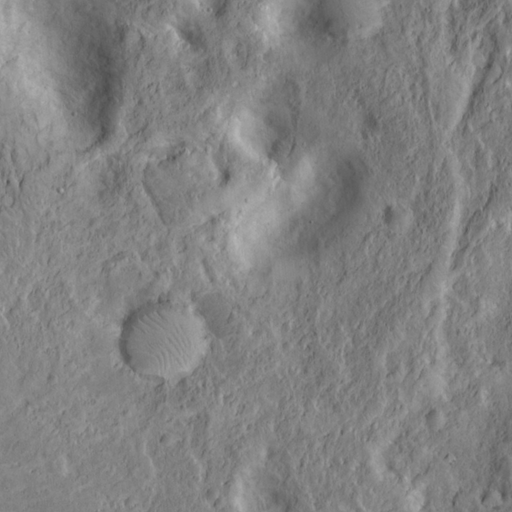
Classes present: Background, Cone